Question: Is there any sql query to generate a column which is by interval.
See image for Sample:

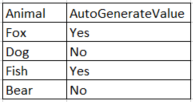
Answer: If there's no ID in the table, then you could do a modulus check on a ROW_NUMBER.
If your database supports the window functions anyway.
'''
select
animal,
(case
when (row_number() over (order by animal) % 2) = 1 then 'Yes'
else 'No'
end) as AutoGenerateValue
from animals
'''